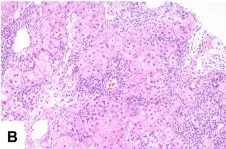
(B) "Rose garland" formation (HE, original magnification x 100).
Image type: pathology (h&e)